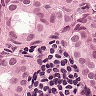
Metastatic tissue present: yes